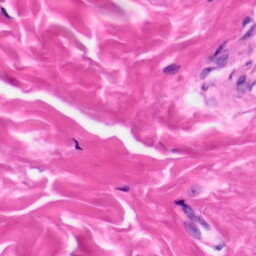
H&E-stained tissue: Skin